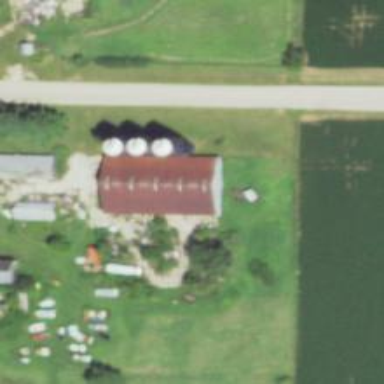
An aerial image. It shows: Silo.